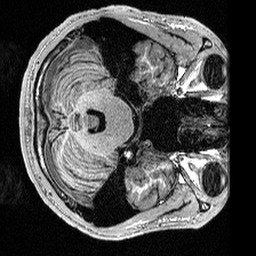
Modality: T1w
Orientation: axial
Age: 24
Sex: male
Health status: healthy
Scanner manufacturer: siemens
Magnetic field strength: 1.5 T
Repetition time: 2.73 s
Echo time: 0.00357 s